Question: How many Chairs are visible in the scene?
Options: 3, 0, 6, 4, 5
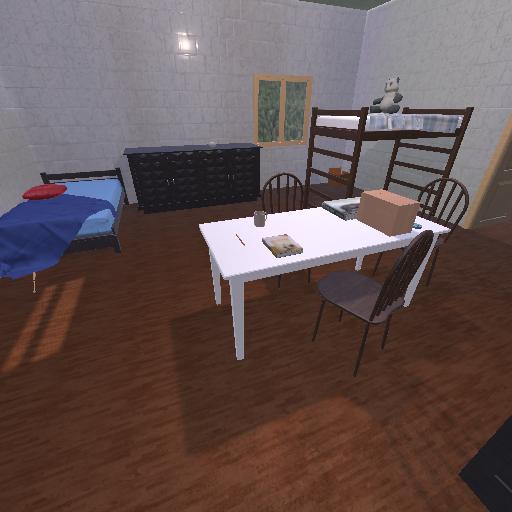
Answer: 3